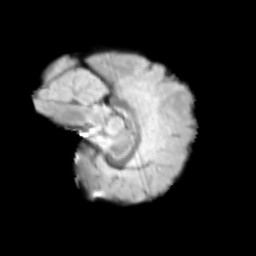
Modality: T2w
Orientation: sagittal
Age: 11
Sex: female
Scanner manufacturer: siemens
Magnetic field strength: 3 T
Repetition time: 3.8 s
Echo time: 0.07 s